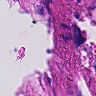
Metastatic tissue present: no